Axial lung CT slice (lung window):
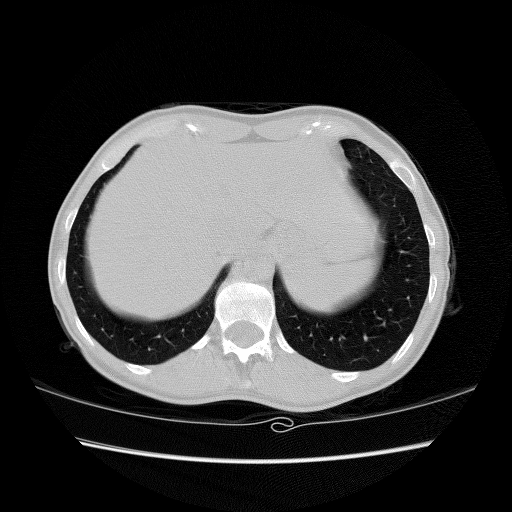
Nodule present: no